Question: I'm trying to pass JSON Object from PHP like this:
'''
[{
"id":"user1",
"shops": [{
"id":"shop1",
"invoices": [{
"id":"invoice1",
"details": [{
"id":"detailA"
}, {
"id":"detailB"
}]
}, {
"id":"shop2",
"invoices": [{
"id":"invoice2",
"details": [{
"id":"detailC"
}, {
"id":"detailD"
}]
}]
}]
}]
'''
I have this function and it's working, but when database returns a lot of records I get memory limit exhausted. I don't want to increase memory limit. What is the best practice?
'''
function loadusers() {
$return = array();
$query = "SELECT u.id FROM users u";
$users = mysql_query($query);
while($user = mysql_fetch_assoc($users)) {
$query = "SELECT s.id FROM shops s WHERE s.id_user = ".$user['id'];
$shops = mysql_query($query);
while($shop = mysql_fetch_assoc($shops)) {
$query = "SELECT i.id FROM invoices i WHERE i.id_shop = ".$shop['id'];
$invoices = mysql_query($query);
while($invoice = mysql_fetch_assoc($invoices)) {
$query = "SELECT d.id FROM invoice_details d WHERE d.id_inv = ".$invoice['id'];
$details = mysql_query($query);
while($detail = mysql_fetch_assoc($details)) {
$invoices['details'][] = $detail;
}
$shop['invoices'][] = $invoice;
}
$user['shops'][] = $shop;
}
$return[] = $user;
}
return $return;
}
'''
Thanks in advance.
I created new query:
'''
SELECT
u.id as id_user,
s.id as id_shop,
i.id as id_invoice,
d.id as id_detail
FROM
users u LEFT JOIN shops s ON s.id_user = u.id
LEFT JOIN invoices i ON i.id_shop = s.id
LEFT JOIN invoice_details d ON d.id_invoice = i.id
'''
Result:

Is there a to convert it to expected JSON object like above or do I have to manually parsing the result into PHP array then do the 'json_encode'?
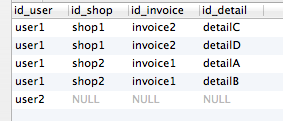
Answer: You can do it with one query using and you will not be needed cycles, query for your situation:
'''
SELECT
users.id as uid,
shops.id as sid,
invoices.id as iid,
invoice_details.id as did
FROM
users INNER JOIN shops ON shops.id_user = users.id,
invoices INNER JOIN shops ON invoices.id_shop = shops.is,
invoice_details INNER JOIN invoices ON invoice_details.id_inv = invoices.id;
'''
Maybe it will be better for you to use another join (not inner), depending on what you want, so some more about joins:
<URL>